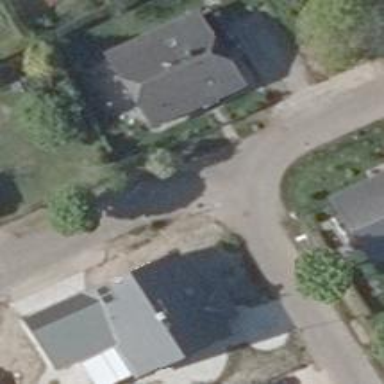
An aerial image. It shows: Residential road.